Interaction volume radius: 10 \u00c5
Interaction volume height: 10 \u00c5
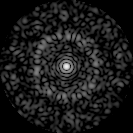
Disorder parameter: 0.8058